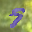
Label: 9